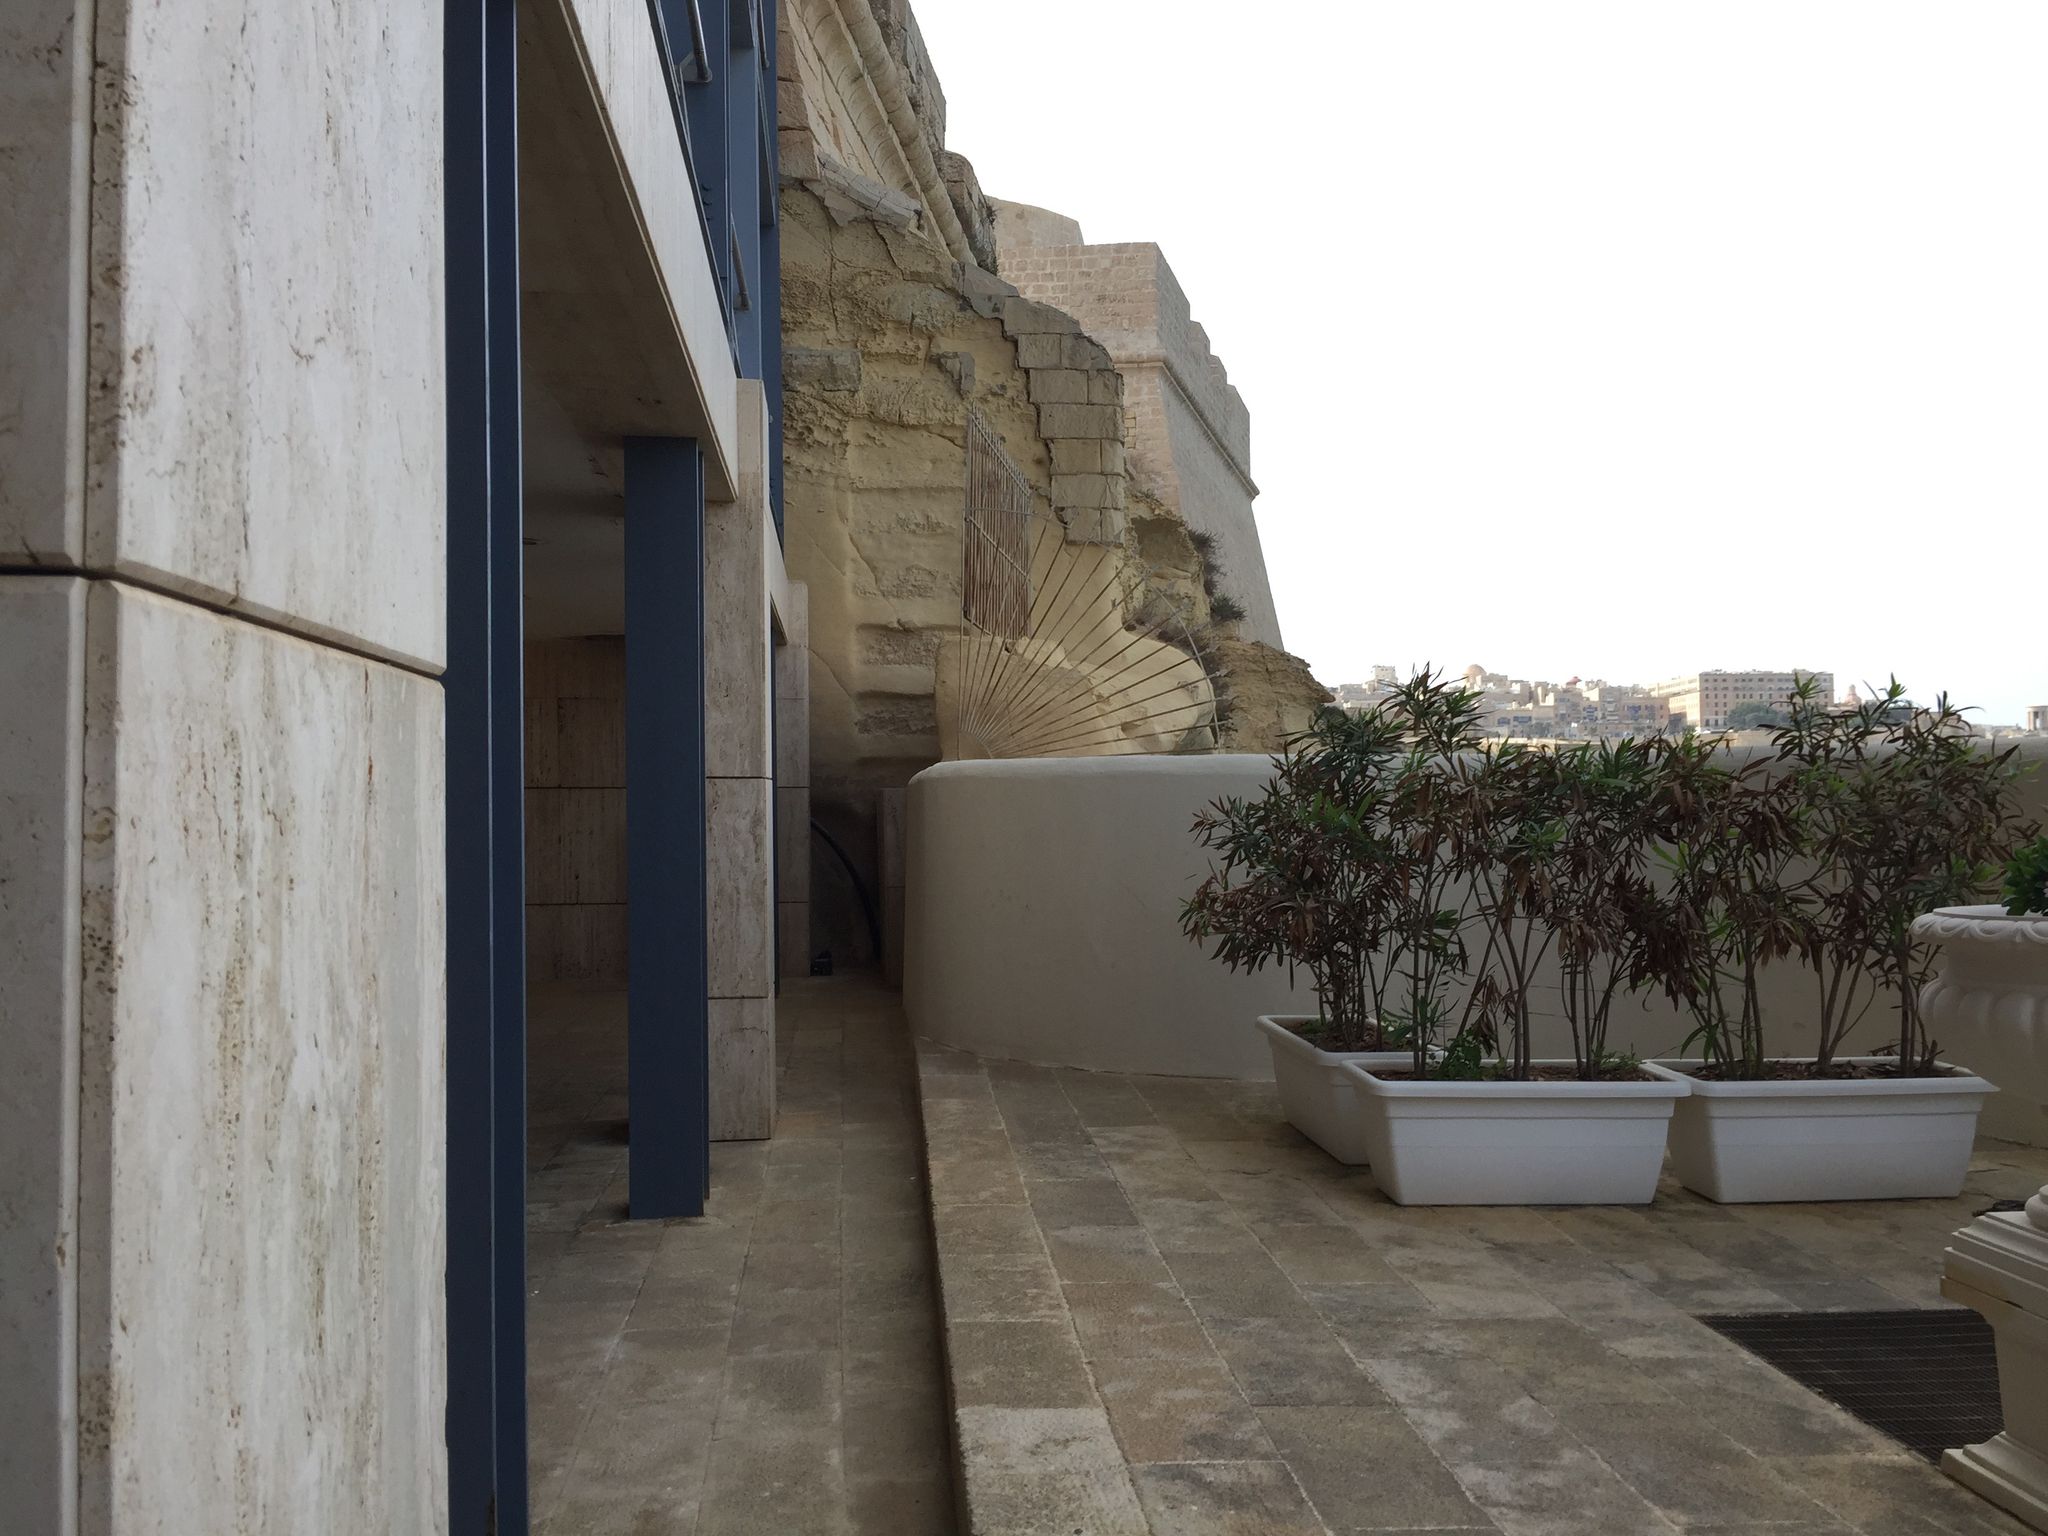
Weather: cloudy
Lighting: day
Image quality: good
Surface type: walking surface
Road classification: unclassified, footway
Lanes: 1.0
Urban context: urban centre
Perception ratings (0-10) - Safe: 6.18, Lively: 6.25, Beautiful: 8.74, Boring: 4.09, Depressing: 0.75, Wealthy: 4.75